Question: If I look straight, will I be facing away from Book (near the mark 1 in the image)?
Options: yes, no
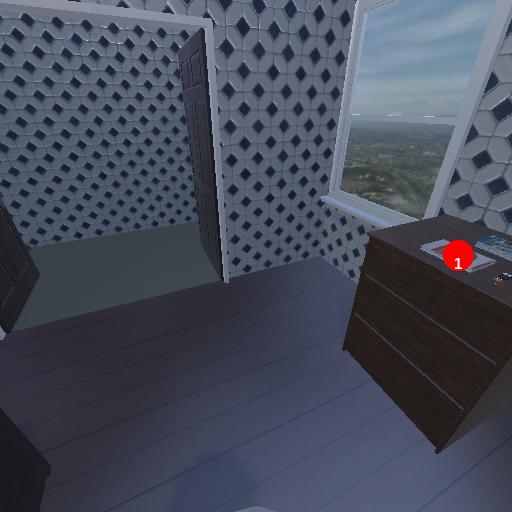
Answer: yes